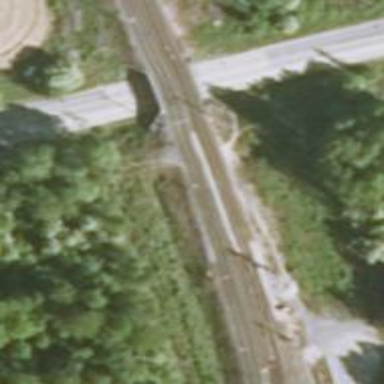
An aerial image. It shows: Railway with continuous electrified contact line.